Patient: sex F, age 77
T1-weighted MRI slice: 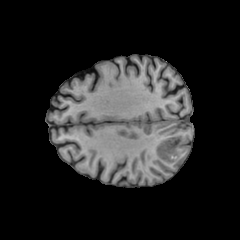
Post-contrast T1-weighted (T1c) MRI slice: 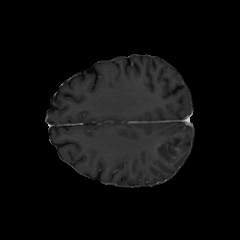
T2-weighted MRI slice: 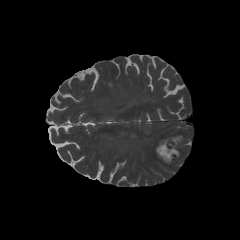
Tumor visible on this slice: yes
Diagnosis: Glioblastoma, IDH-wildtype
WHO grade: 4